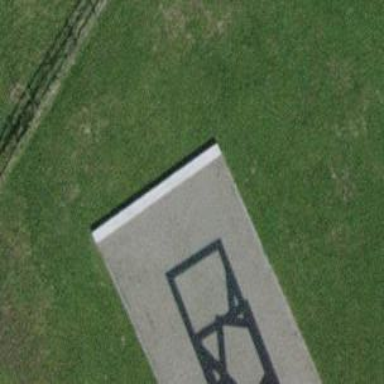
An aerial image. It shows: Concrete bench.